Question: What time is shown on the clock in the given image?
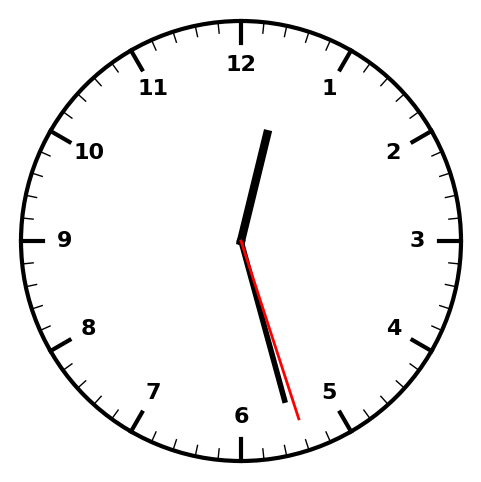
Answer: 12:27:27